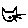
Label: cat